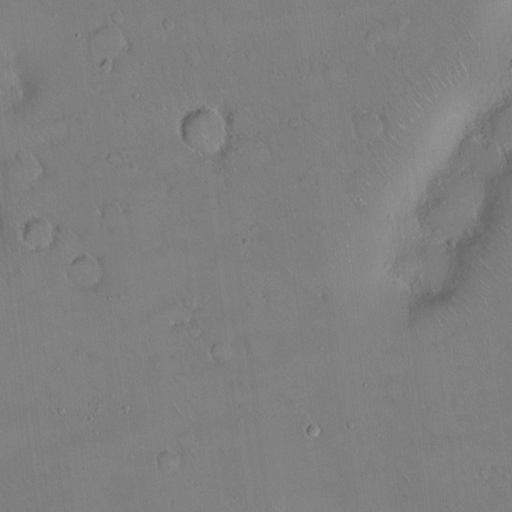
Classes present: Background, Cone